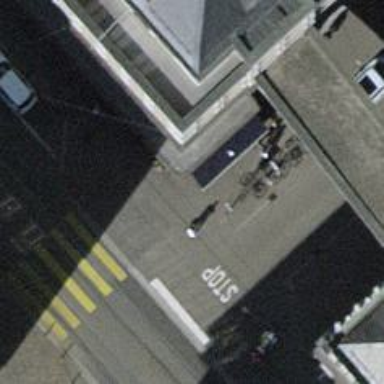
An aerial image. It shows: Bicycle parking area with stands available.